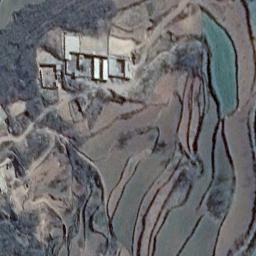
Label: terrace